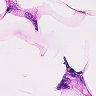
Metastatic tissue present: no